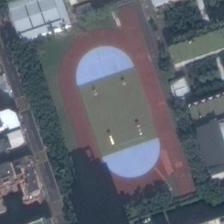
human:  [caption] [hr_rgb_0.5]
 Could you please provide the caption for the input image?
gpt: a regular playground is surrounded by gree plants .

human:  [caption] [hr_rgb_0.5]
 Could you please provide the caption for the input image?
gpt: many buildings and some green trees are around a playground .

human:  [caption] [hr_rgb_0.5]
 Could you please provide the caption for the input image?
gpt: a new football field and nearby a straight grey road .

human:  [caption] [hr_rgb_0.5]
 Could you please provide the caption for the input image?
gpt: a playground is surroundeded by many buildings and some green trees .

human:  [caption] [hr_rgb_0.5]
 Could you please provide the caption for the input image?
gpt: a playground is surrounded by many trees and houses .